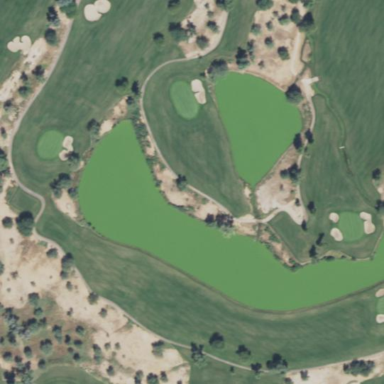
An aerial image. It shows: Rough grassy area used for golf.